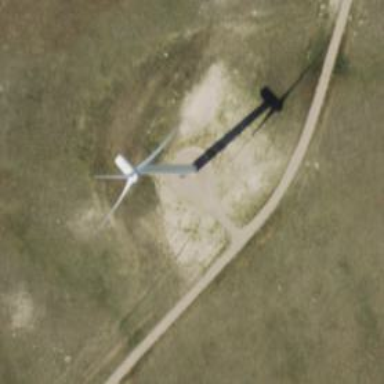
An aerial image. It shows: Wind turbine power generator.